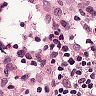
Metastatic tissue present: no